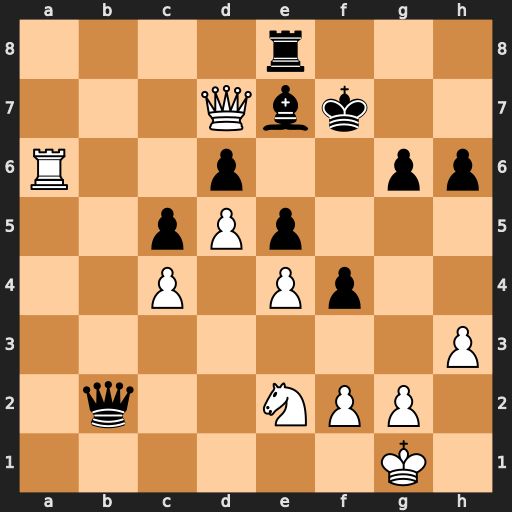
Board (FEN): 4r3/3Qbk2/R2p2pp/2pPp3/2P1Pp2/7P/1q2NPP1/6K1
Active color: w
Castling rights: -
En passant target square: -
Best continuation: Rxd6 Qxe2 Rxg6 Kxg6 Qxe8+ Kf6 Qg8 Qxe4 Qe6+ Kg7 Qxe7+